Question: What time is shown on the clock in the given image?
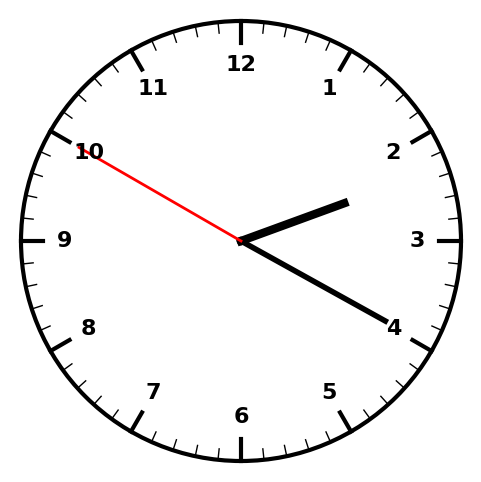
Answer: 02:19:50